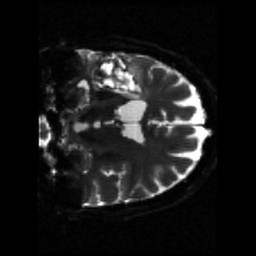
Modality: sbref
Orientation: coronal
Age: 54
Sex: male
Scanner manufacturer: siemens
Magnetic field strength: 3 T
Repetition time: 5.25 s
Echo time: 0.08 s